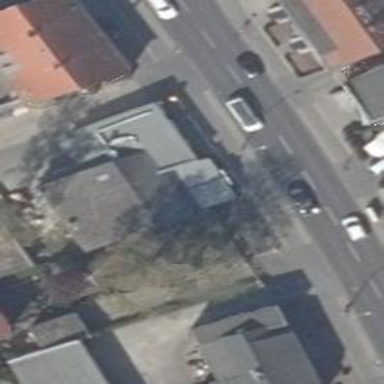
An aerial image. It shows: Fast food establishment.